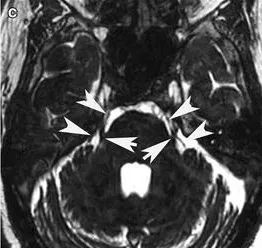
On both sides.
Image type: radiology (mri)